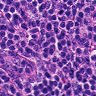
Metastatic tissue present: no